Field crop: maize
Growth stage: 2
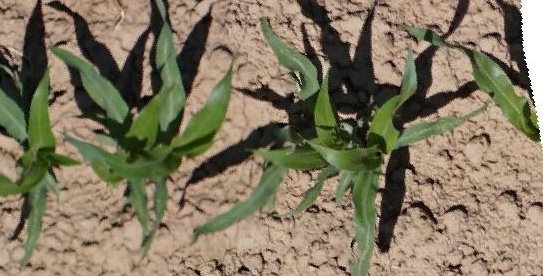
Species: maize